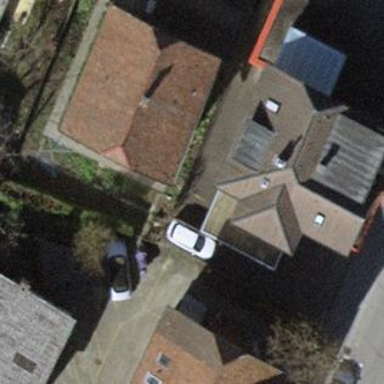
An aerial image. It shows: Detached building with half-hipped roof shape.